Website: crate-barrel
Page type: store-pickup
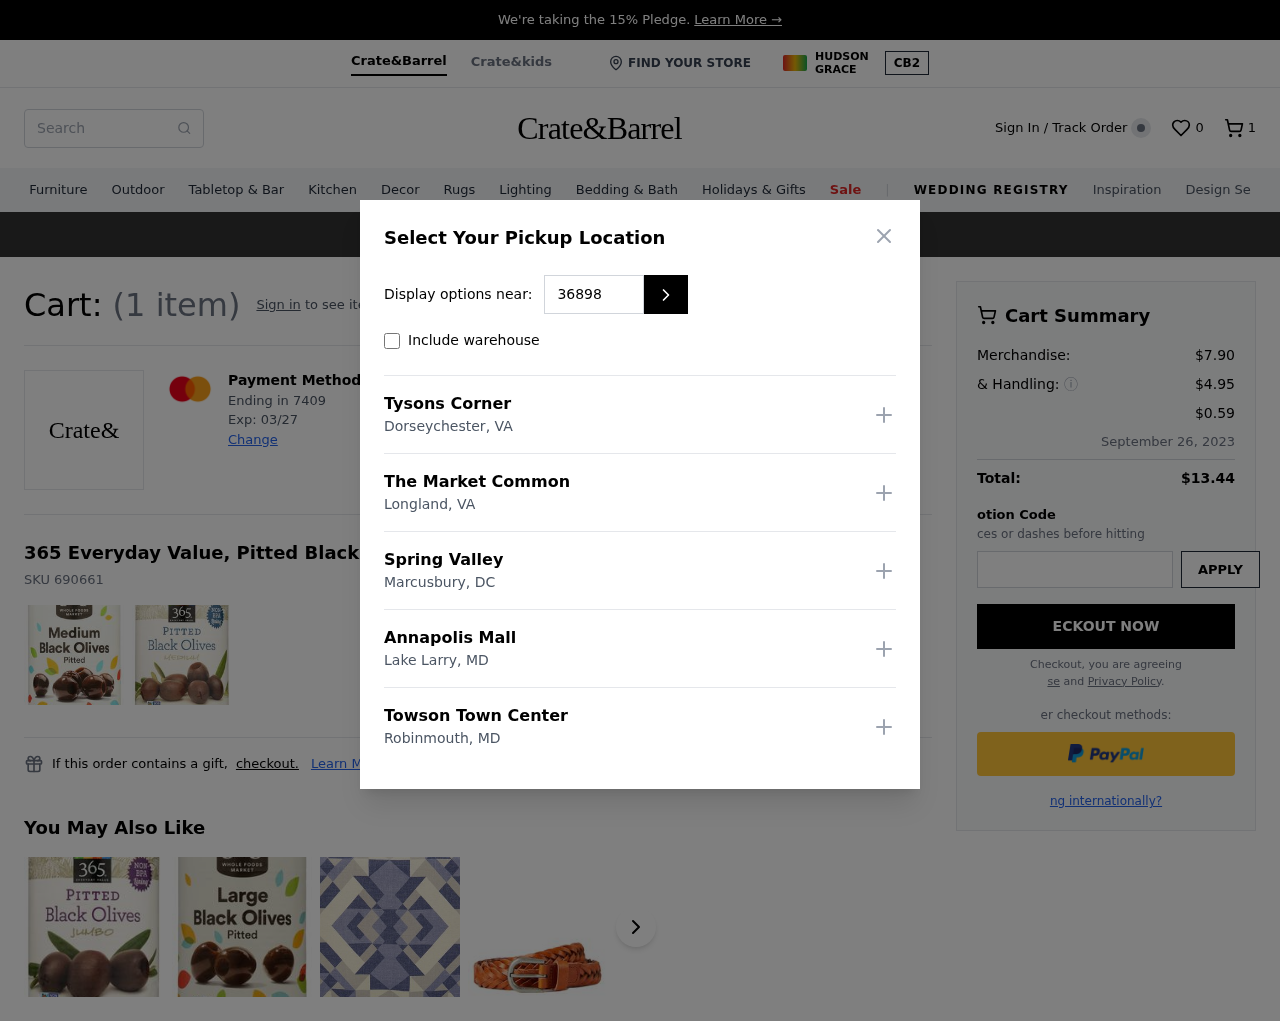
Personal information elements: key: PII_CARD_EXPIRY
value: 03/27
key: PII_CARD_LAST4
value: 7409
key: PII_LOCATION1_CITY
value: Dorseychester
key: PII_LOCATION1_NAME
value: Tysons Corner
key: PII_LOCATION1_STATE
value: VA
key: PII_LOCATION2_CITY
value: Longland
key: PII_LOCATION2_NAME
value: The Market Common
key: PII_LOCATION2_STATE
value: VA
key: PII_LOCATION3_CITY
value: Marcusbury
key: PII_LOCATION3_NAME
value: Spring Valley
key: PII_LOCATION3_STATE
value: DC
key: PII_LOCATION4_CITY
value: Lake Larry
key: PII_LOCATION4_NAME
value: Annapolis Mall
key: PII_LOCATION4_STATE
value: MD
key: PII_LOCATION5_CITY
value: Robinmouth
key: PII_LOCATION5_NAME
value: Towson Town Center
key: PII_LOCATION5_STATE
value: MD
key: PII_POSTCODE
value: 36898
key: PII_STATE_ABBR
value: MD
Product elements: key: PRODUCT1_NAME
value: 365 Everyday Value, Pitted Black Olives, Medium, 6 oz
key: PRODUCT1_SKU
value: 690661
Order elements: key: ORDER_NUM_ITEMS
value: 1
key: ORDER_NUM_ITEMS
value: (1 item)
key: ORDER_SUBTOTAL
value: $7.90
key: ORDER_SHIPPING_COST
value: $4.95
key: ORDER_SURCHARGE
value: $0.59
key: ORDER_DELIVERY_DATE
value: September 26, 2023
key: ORDER_TOTAL
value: $13.44
Search elements: key: HEADER_SEARCH
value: Search
Other elements: key: WISHLIST_NUM_ITEMS
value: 0